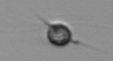
Label: Acanthoica_quattrospina